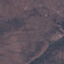
Land use / land cover: HerbaceousVegetation